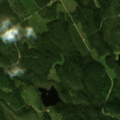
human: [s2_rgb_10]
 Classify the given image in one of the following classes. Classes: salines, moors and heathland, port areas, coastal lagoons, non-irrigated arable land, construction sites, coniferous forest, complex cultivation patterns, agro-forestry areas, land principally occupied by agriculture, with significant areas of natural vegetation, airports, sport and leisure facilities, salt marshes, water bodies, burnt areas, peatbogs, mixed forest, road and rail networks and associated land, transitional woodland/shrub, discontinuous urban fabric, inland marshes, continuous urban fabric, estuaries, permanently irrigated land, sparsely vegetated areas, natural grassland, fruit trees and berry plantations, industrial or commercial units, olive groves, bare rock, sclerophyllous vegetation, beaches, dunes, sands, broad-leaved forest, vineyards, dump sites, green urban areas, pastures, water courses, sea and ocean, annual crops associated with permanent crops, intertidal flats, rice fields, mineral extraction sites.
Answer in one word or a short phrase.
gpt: coniferous forest, mixed forest, water bodies